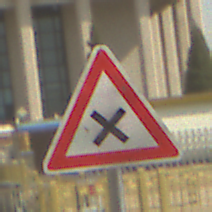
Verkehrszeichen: KreuzungOderEinmuendung
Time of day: MorningAfternoon
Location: Outdoor (Suburban)
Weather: Clear
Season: NotSpecified
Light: Natural